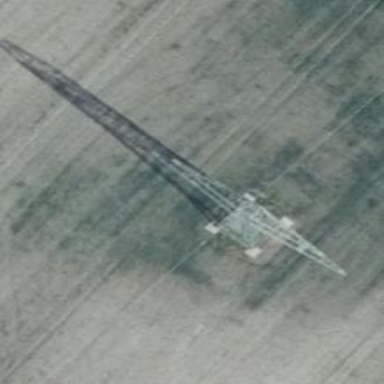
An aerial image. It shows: Power tower.